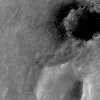
Atmospheric dust classification: not_dusty